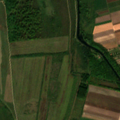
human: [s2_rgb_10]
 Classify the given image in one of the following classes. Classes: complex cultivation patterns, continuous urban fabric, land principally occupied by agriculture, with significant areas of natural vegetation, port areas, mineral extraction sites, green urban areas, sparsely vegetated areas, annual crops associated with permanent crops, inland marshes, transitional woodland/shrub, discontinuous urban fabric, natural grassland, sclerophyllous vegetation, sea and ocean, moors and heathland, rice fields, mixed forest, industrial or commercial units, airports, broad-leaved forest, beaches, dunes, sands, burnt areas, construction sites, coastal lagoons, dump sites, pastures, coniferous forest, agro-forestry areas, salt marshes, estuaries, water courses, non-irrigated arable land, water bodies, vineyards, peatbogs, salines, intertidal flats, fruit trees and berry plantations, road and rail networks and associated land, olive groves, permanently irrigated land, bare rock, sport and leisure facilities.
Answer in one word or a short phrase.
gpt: non-irrigated arable land, land principally occupied by agriculture, with significant areas of natural vegetation, broad-leaved forest, transitional woodland/shrub, inland marshes